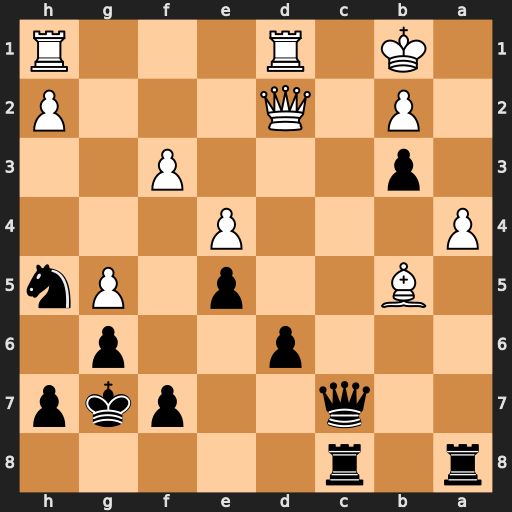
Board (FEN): r1r5/2q2pkp/3p2p1/1B2p1Pn/P3P3/1p3P2/1P1Q3P/1K1R3R
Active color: b
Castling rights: -
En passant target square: -
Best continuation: Qc2+ Qxc2 bxc2+